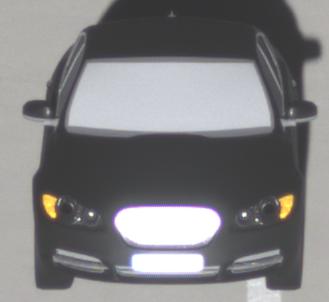
Make: Jaguar
Model: XF 3.0 V6
Detailed model: XF (X250) Limousine
Model produced from: 2010/02
Model produced until: 2010/10
Doors: 4
Color: black
Road condition: wet road
Daytime: sunrise or sunset
Contrast: high contrast